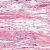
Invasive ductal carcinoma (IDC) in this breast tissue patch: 0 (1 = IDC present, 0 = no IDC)